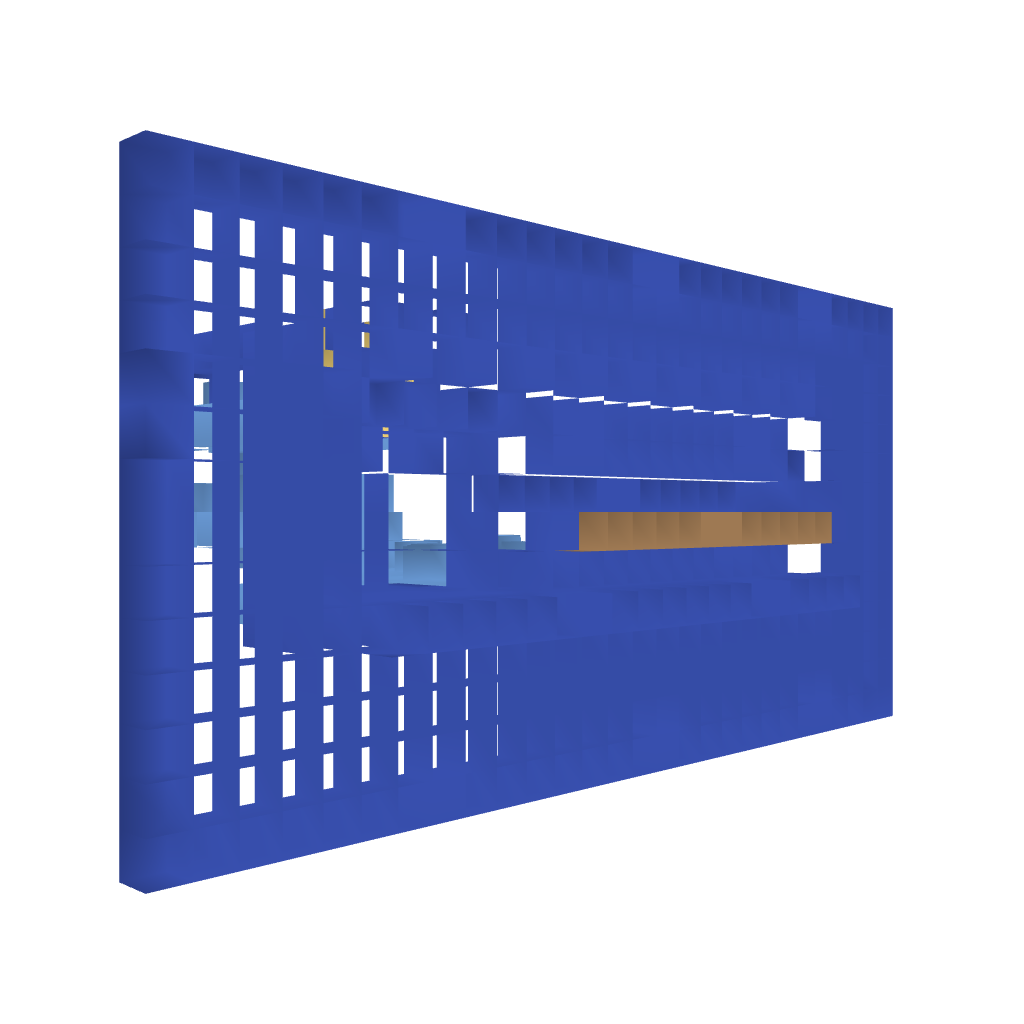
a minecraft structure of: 9-buttons with light bad low quality